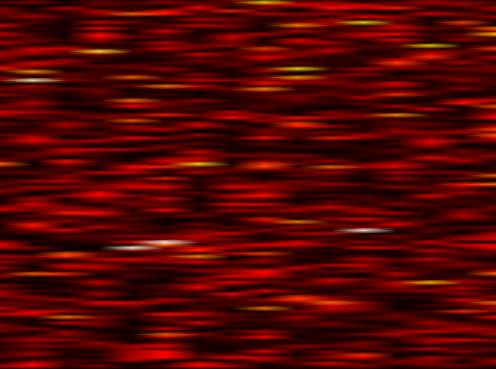
Label: FOFDM